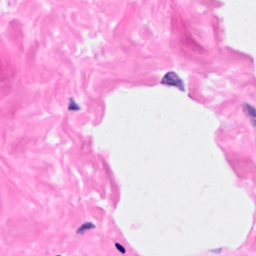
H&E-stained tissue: Breast